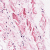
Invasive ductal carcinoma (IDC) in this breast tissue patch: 0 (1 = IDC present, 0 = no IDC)